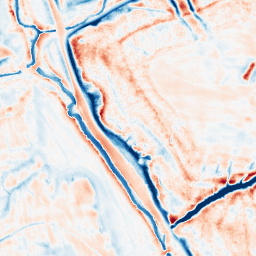
Category: edge_preserving
Decomposition family: bilateral
Decomposition parameters: d: 21
sigma_color: 150
sigma_space: 25
Upsampling method: cubic_catmull_rom
Upsampling parameters: scale: 8
Upsampling scale: 8